Interaction volume radius: 10 \u00c5
Interaction volume height: 30 \u00c5
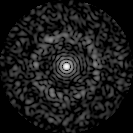
Disorder parameter: 0.8373